Interaction volume radius: 5 \u00c5
Interaction volume height: 10 \u00c5
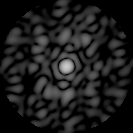
Disorder parameter: 0.7475